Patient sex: M
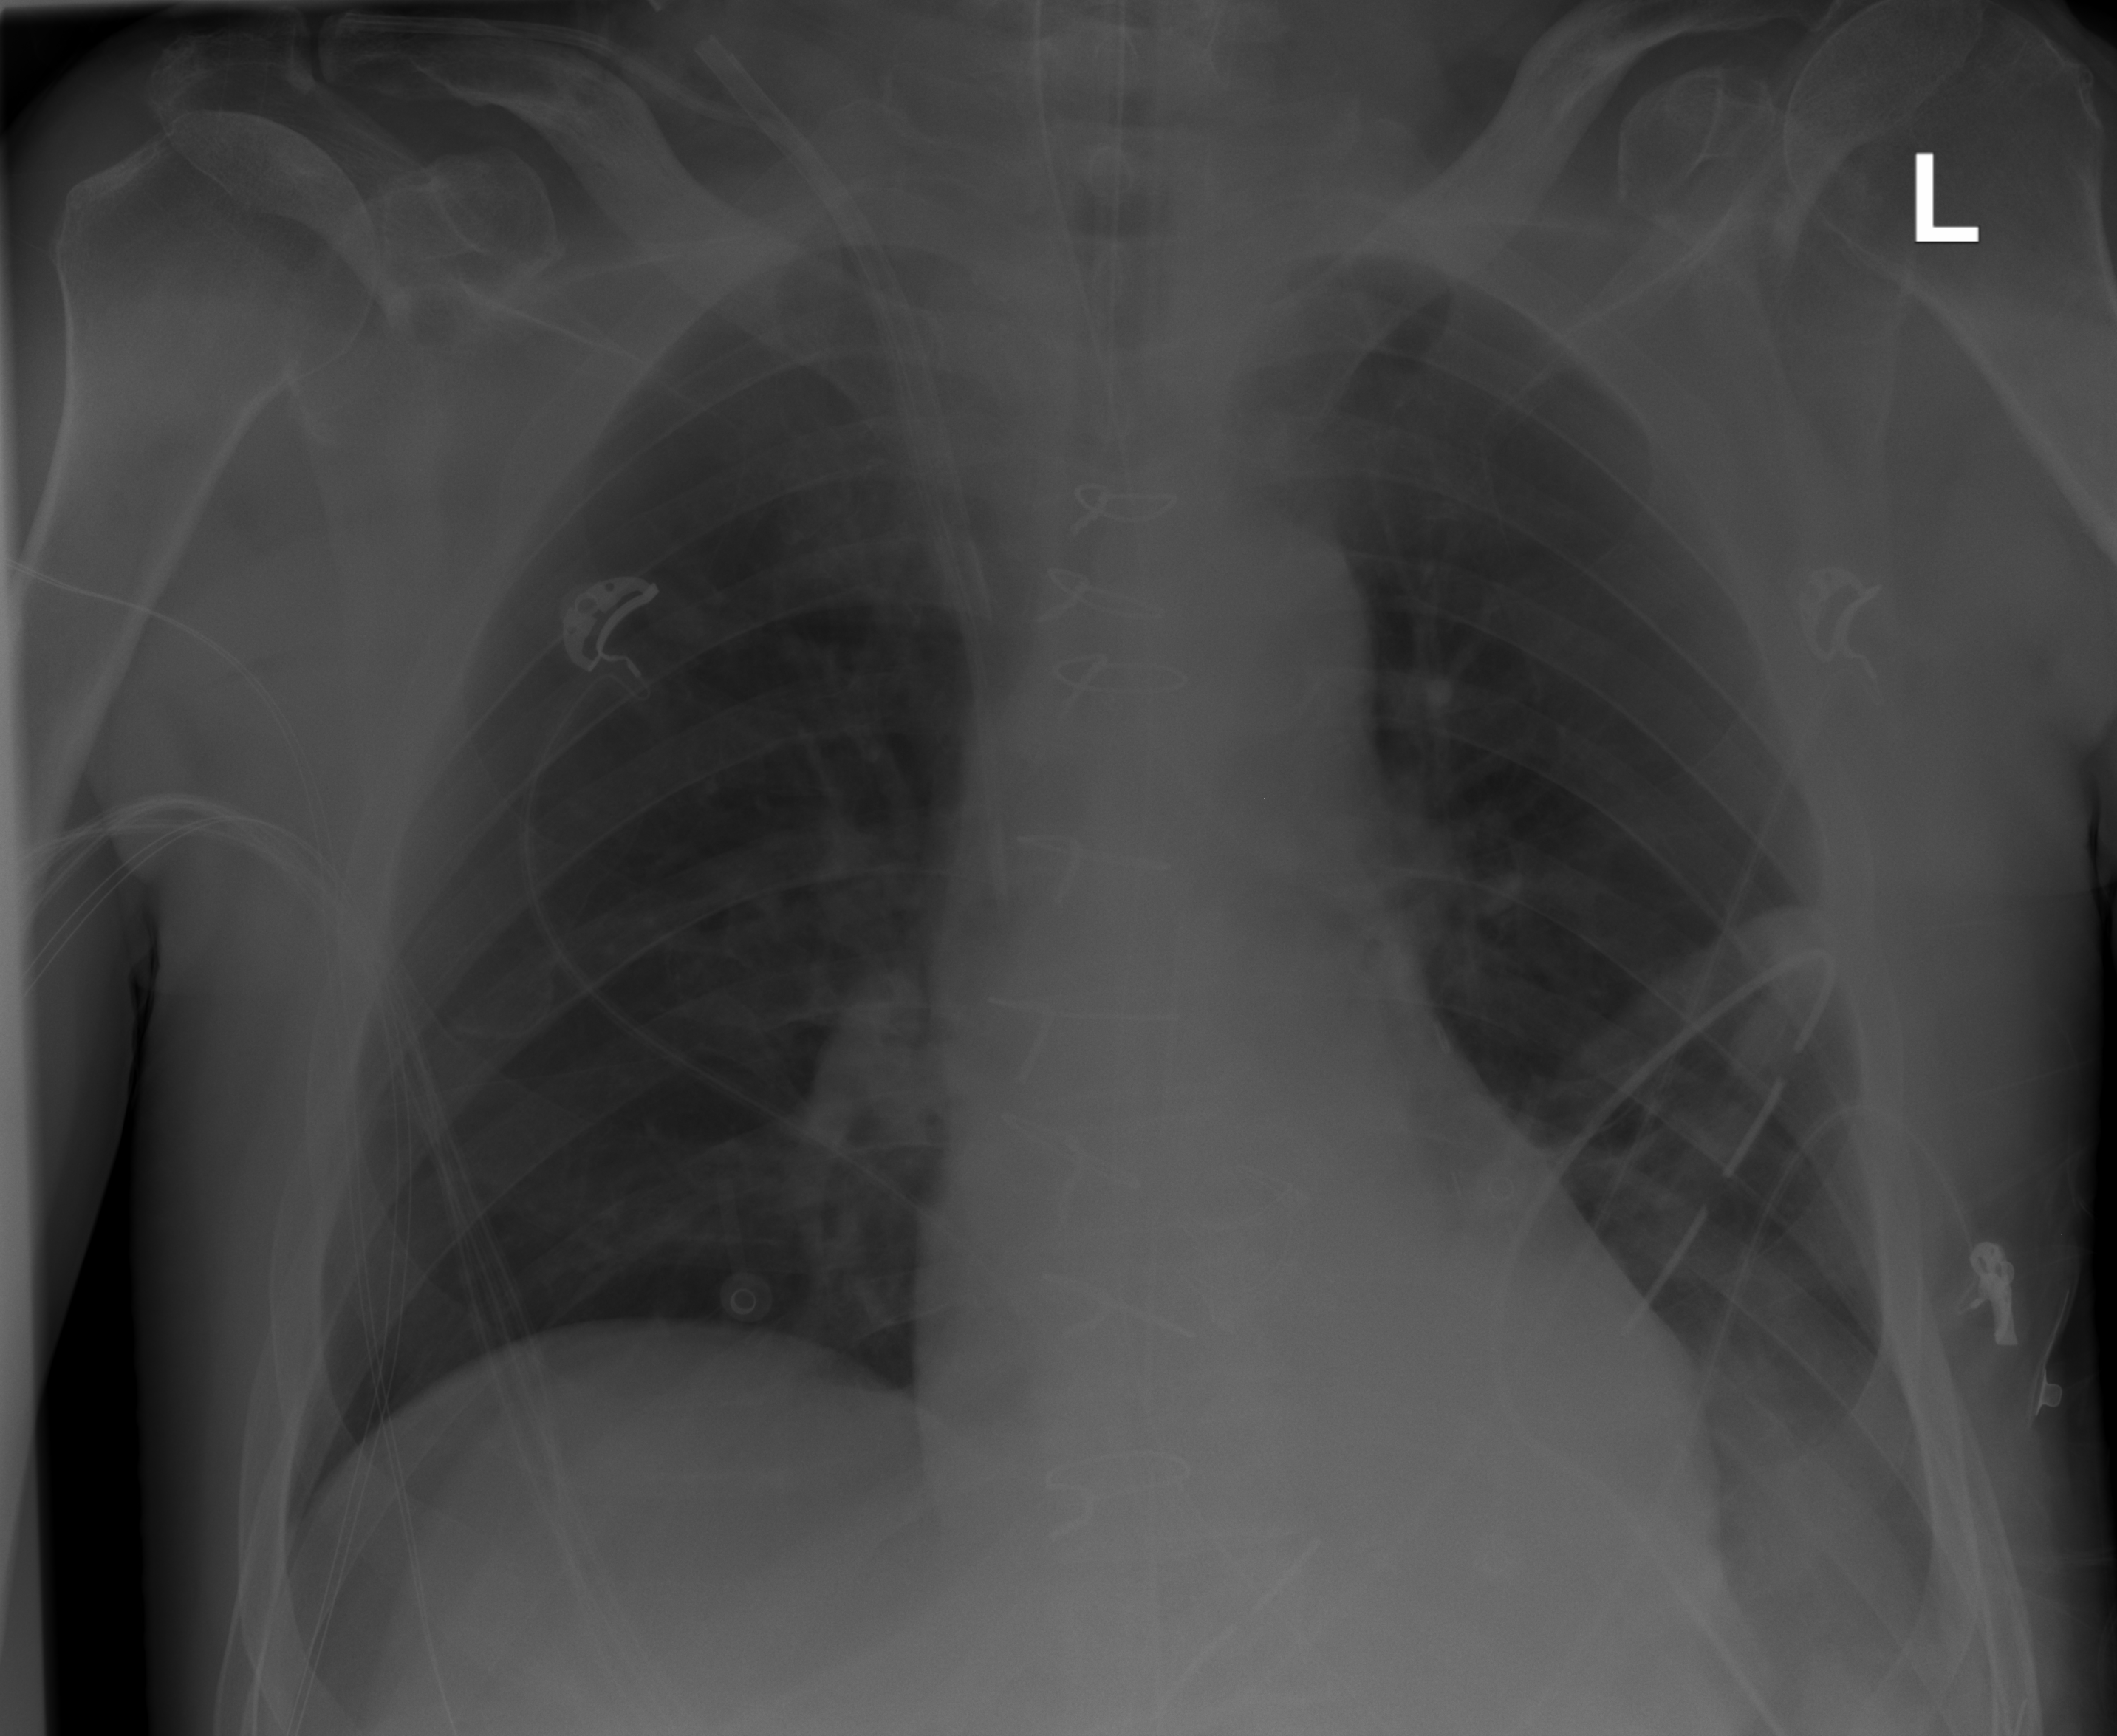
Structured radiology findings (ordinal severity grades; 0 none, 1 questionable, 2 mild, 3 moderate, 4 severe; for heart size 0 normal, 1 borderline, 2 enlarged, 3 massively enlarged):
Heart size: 2
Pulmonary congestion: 0
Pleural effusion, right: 0
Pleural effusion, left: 0
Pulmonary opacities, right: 0
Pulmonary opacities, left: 0
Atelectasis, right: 0
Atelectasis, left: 2